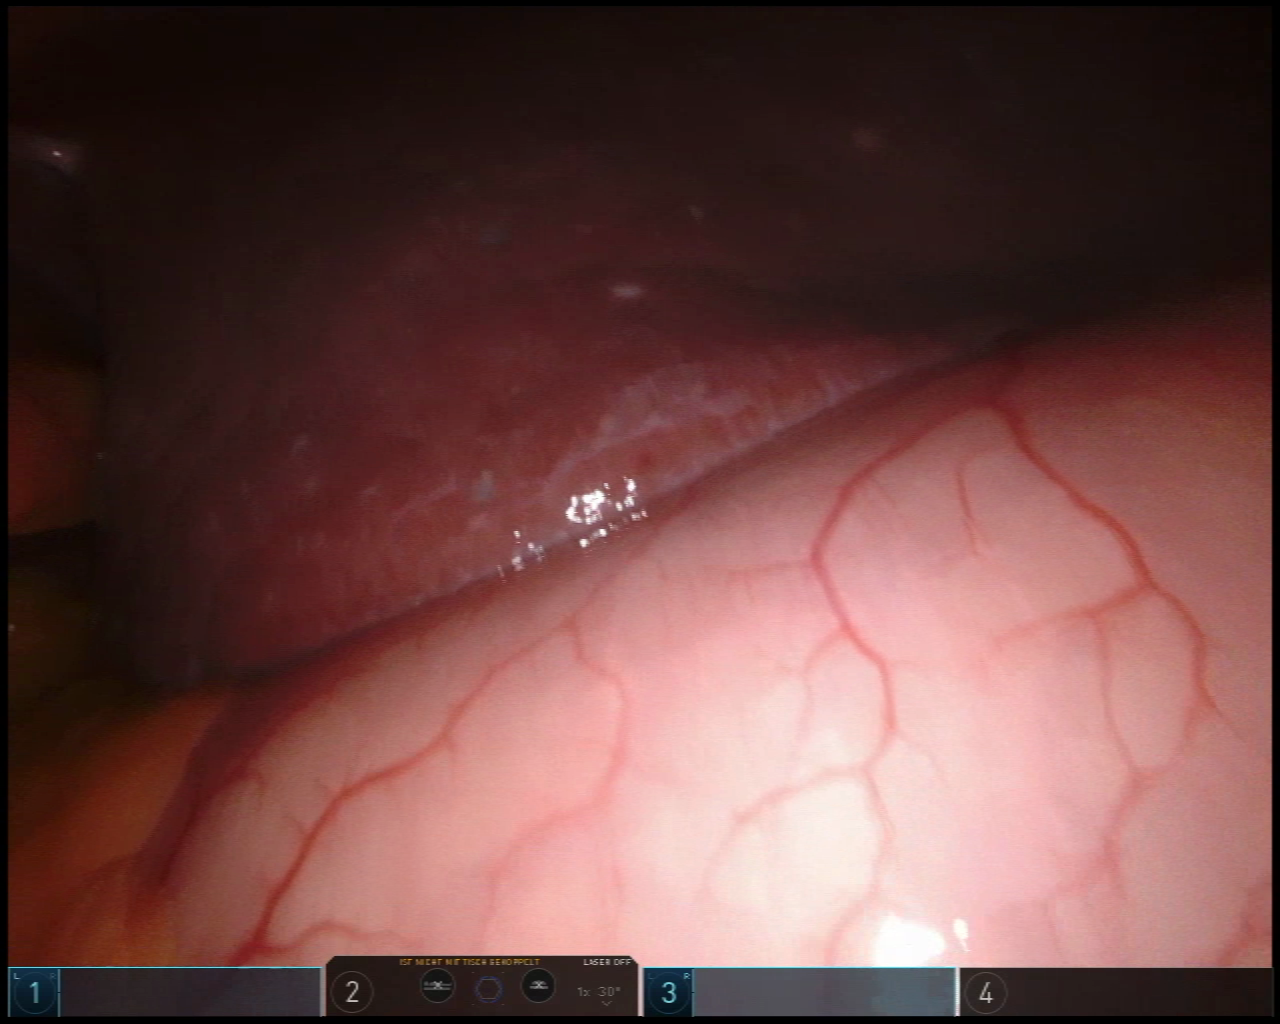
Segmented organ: stomach
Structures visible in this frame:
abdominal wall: no
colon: no
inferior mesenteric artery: no
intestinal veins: no
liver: yes
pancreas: no
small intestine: no
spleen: no
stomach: yes
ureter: no
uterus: no
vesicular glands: no